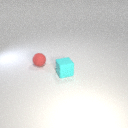
small red rubber sphere to the left of small cyan rubber cube